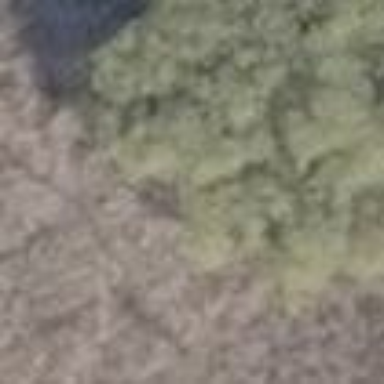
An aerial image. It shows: Patch of scrub vegetation.